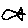
Label: fish